Question: this is my first servlet ever. here is it's code.
'''
import javax.servlet.*;
import javax.servlet.http.*;
import java.io.*;
public class Ch1Servlet extends HttpServlet {
public void doGet(HttpServletRequest request, HttpServletResponse response) throws IOException {
PrintWriter out = response.getWriter();
java.util.Date today = new java.util.Date();
out.println("<html> " +"<body>" +"<h1 align=center>HF's Chapter1 Servlet</h1>" +" " + "<br>" + today + "</body>" + "</html>");
}
}
'''
I compiled it using this command
'javac -classpath /usr/share/tomcat7/common/lib/servlet-api.jar -d classes src/Ch1servlet.java'
I then put the '.class' file in the classes folder in my WEB-INF folder.
Here is my web.xml
'''
<?xml version="1.0" encoding="ISO-8859-1" ?>
<web-app xmlns="http://java.sun.com/xml/ns/j2ee" xmlns:xsi="http://www.w3.org/2001/XMLSchema-instance" xsi:schemaLocation="http://java.sun.com/xml/ns/j2ee http://java.sun.com/xml/ns/j2ee/web-app_2_4.xsd" version="2.4">
<servlet>
<servlet-name>Chapter1 Servlet</servlet-name>
<servlet-class>Ch1Servlet</servlet-class>
</servlet>
<servlet-mapping>
<servlet-name>Chapter1 Servlet</servlet-name>
<url-pattern>/Serv1</url-pattern>
</servlet-mapping>
</web-app>
'''
Tomcat7 keeps giving me a 404 on 'http://127.0.0.1:8080/ch1/Serv1/' saying 'The requested resource (/ch1/Serv1/) is not available.'
File Tree:

What am i doing wrong here?
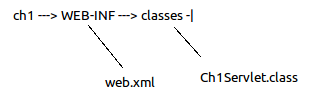
Answer: You should put servlet classes in a package. Whether packageless servlets works depend on the specific combination of an older Tomcat and JVM version. If you see this example in a book/tutorial, then it is surely far outdated.
'''
package com.example;
// ...
public class Ch1Servlet extends HttpServlet {
// ...
}
'''
You should have a '/com/example/Ch1Servlet.java' file. Compile it as follows
'''
javac -classpath /usr/share/tomcat7/common/lib/servlet-api.jar -d classes src/com/example/Ch1servlet.java
'''
'common'
Put the 'com' folder with the generated class by its entirity in '/WEB-INF/classes' folder of your webapp. So you must have a '/WEB-INF/classes/com/example/Ch1Servlet.class'.
Then, edit your '/WEB-INF/web.xml' to specify the fully qualified name (FQN) of the servlet class in '<servlet-class>':
'''
<?xml version="1.0" encoding="UTF-8"?>
<web-app
xmlns="http://java.sun.com/xml/ns/javaee"
xmlns:xsi="http://www.w3.org/2001/XMLSchema-instance"
xsi:schemaLocation="http://java.sun.com/xml/ns/javaee http://java.sun.com/xml/ns/javaee/web-app_3_0.xsd"
version="3.0"
>
<servlet>
<servlet-name>Chapter1 Servlet</servlet-name>
<servlet-class>com.example.Ch1Servlet</servlet-class>
</servlet>
<servlet-mapping>
<servlet-name>Chapter1 Servlet</servlet-name>
<url-pattern>/Serv1</url-pattern>
</servlet-mapping>
</web-app>
'''